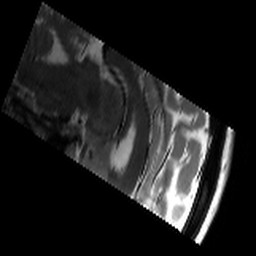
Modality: T2w
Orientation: sagittal
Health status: healthy
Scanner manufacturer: siemens
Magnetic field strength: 3 T
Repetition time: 8.02 s
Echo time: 0.08 s